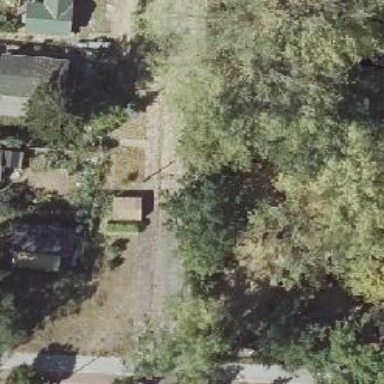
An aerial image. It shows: Driveway with concrete surface and sidewalk on the left side.